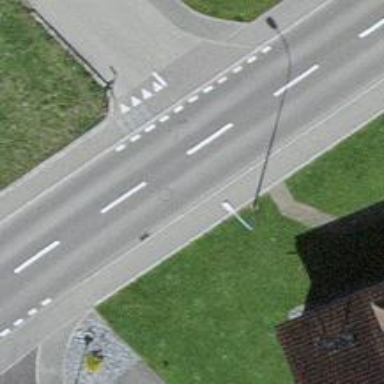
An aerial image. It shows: Tertiary road with separate sidewalks on both sides.